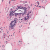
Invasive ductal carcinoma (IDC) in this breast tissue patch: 0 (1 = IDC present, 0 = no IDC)